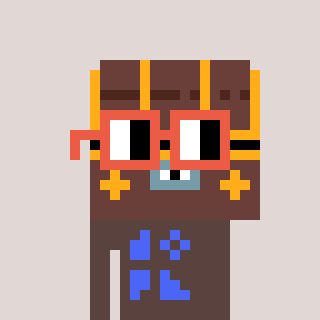
a pixel art character with square orange glasses, a treasure chest-shaped head and a darkbrown-colored body on a warm background